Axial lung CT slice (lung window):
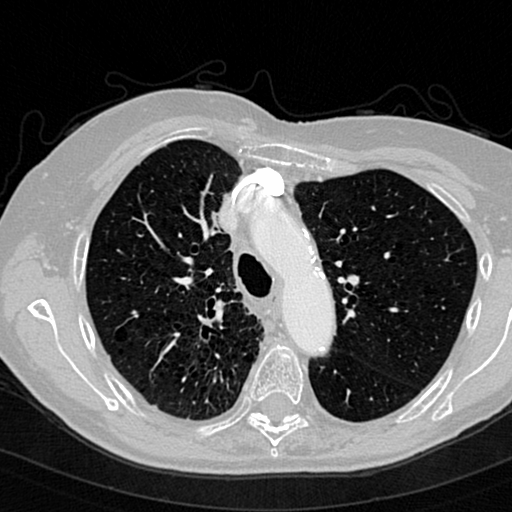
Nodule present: no